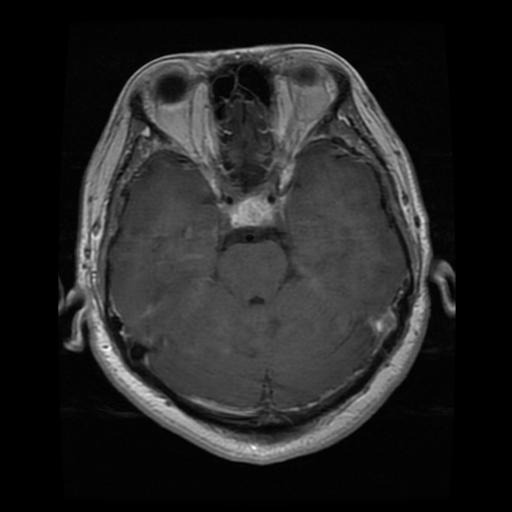
Label: pituitary